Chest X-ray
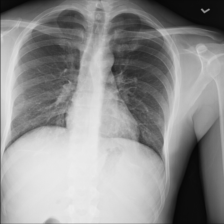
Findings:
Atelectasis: negative
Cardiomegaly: negative
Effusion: negative
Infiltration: positive
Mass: negative
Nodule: negative
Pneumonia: negative
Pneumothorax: negative
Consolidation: negative
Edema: negative
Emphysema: negative
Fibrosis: negative
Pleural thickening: negative
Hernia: negative